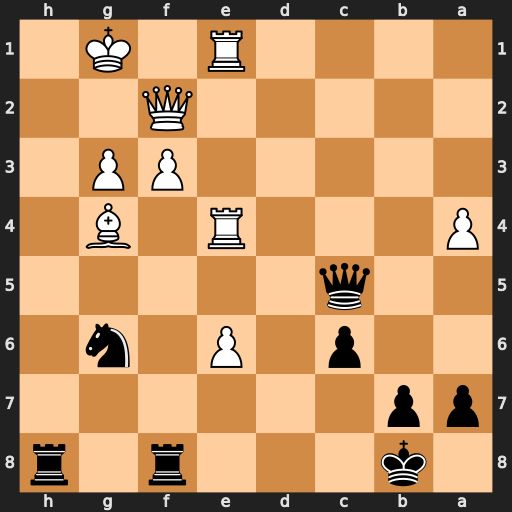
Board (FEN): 1k3r1r/pp6/2p1P1n1/2q5/P3R1B1/5PP1/5Q2/4R1K1
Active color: b
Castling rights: -
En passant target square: -
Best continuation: Rh1+ Kxh1 Qxf2